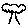
Label: tree